Question: Is it possible to make this shape in CSS?

If so, specify how? Please be descriptive and add comments so other's can also benefit by this!
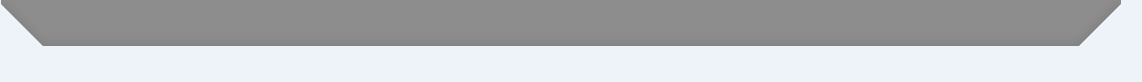
Answer: There are many online tutorials available to making a shape using CSS3. However I made a Demo for you..
CSS should be like this..
'''
div{
border:20px solid red;
border-bottom: 20px solid transparent;
border-left: 20px solid transparent;
border-right: 20px solid transparent;
}
<div></div>
'''
Here is the Demo for you. <URL>